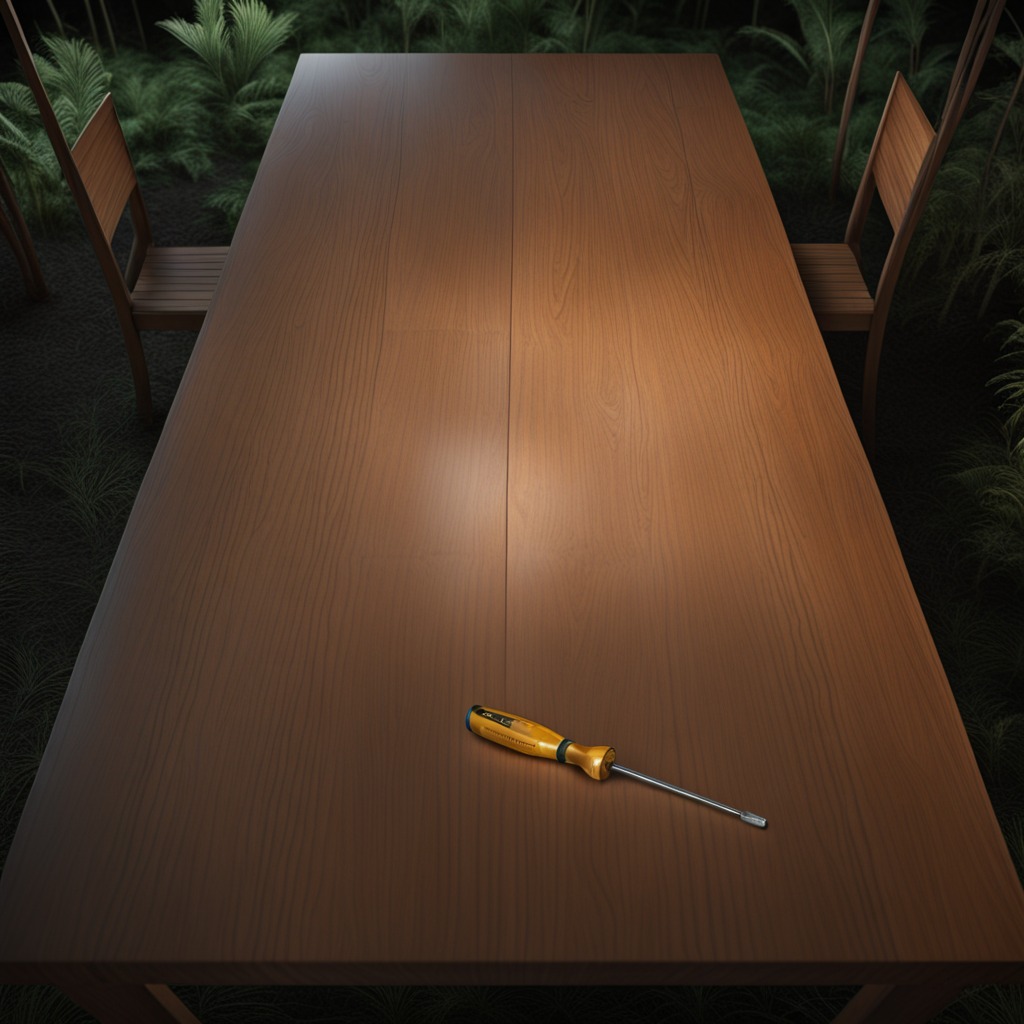
A screwdriver lying on a wooden table inside a jungle field workshop tent at night dim ambient light soft shadows worn but